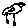
Label: bird